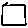
Label: square